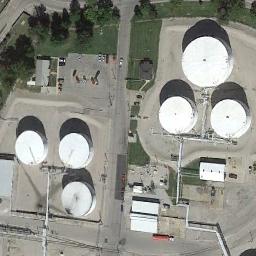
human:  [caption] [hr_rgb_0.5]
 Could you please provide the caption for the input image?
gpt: There are many storage tanks on the bare land next to the grass .

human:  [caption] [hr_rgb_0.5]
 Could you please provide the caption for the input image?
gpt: There are two different sized storage tanks and many building vehicles in the factory, And there are large lawns in the factory .

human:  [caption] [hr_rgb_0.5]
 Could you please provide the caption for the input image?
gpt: There are six white storage tanks on the bare land .

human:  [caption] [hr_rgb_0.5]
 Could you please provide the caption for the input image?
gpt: Many trees grow on the lawns .

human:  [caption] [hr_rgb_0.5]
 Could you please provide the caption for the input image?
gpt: There are six white storage tanks and some green lawns .